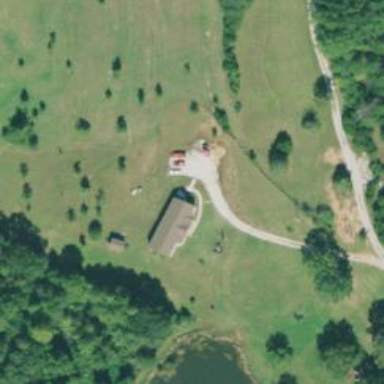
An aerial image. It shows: Driveway.